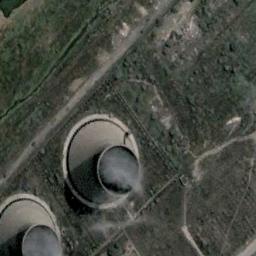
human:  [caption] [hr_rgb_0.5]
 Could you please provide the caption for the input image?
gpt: The thermal power station is on the grass .

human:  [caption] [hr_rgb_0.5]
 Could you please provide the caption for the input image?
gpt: The thermal power station is surrounded by grass .

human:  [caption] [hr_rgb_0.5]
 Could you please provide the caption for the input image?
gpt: There are two identical thermal power stations in the middle of the lawn .

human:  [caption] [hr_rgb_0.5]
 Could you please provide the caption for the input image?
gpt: There are two cooling towers in the thermal power station, Surrounded by large green fields .

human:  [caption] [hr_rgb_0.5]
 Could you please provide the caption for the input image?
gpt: There are two chimneys smoking on the thermal power station .